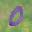
Label: 0